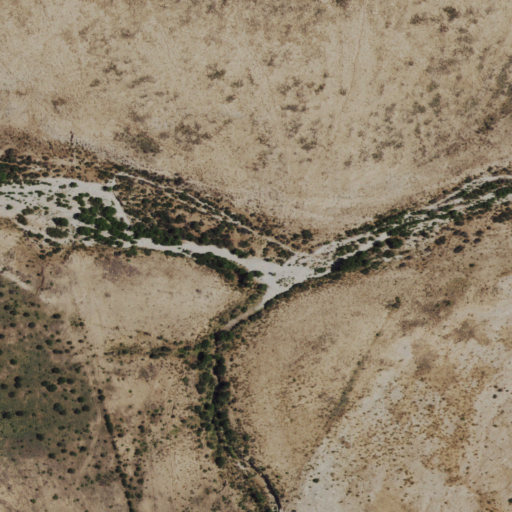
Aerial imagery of valley in New Mexico named Bone Tank Draw containing grassland and shrub